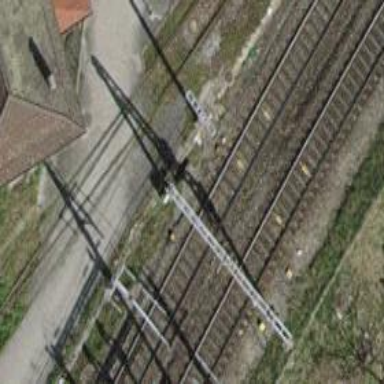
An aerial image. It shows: Railway signal.